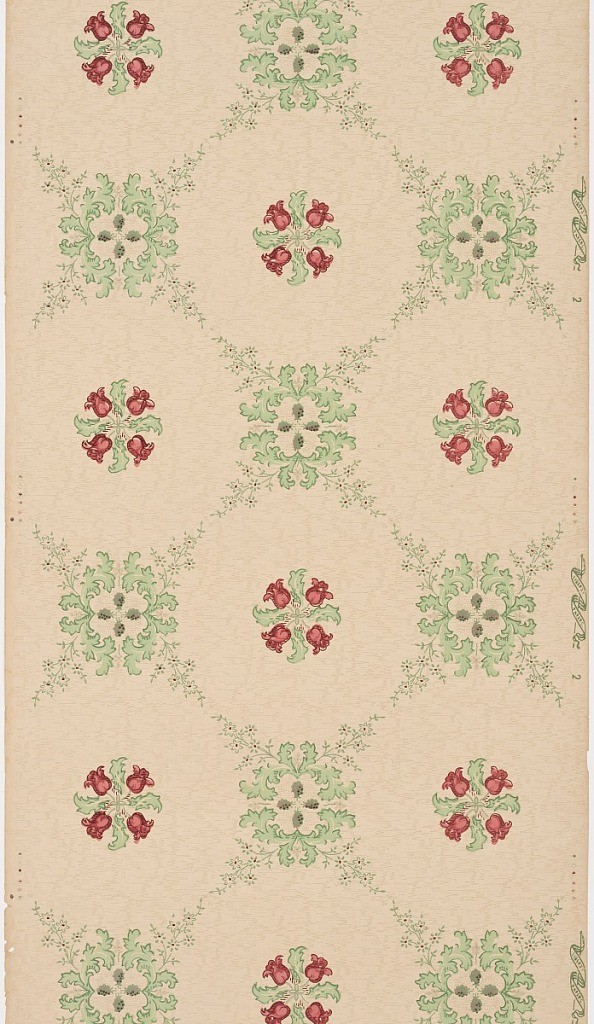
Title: Ceiling paper
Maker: Liberty Wall Paper Company, Schuylerville, New York
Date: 1905–1915
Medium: Machine-printed paper
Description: Four red roses alternate with four green leaves to make up the repeated, circular focal point of the sidewall, like a pinwheel. A thick circle of negative space surrounds the roses and leaves. The rose pattern alternates with scrolling green foliage that is also circular. Thin green floral motifs connect the scrolling foliage patterns. Printed on a light tan ground.